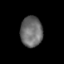
Tissue: skin
Cell type: Endothelial cells
Senescence score: 0.9041
Nuclear area (px): 659
Mean DAPI intensity: 108.146